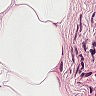
Metastatic tissue present: no